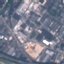
Label: Industrial